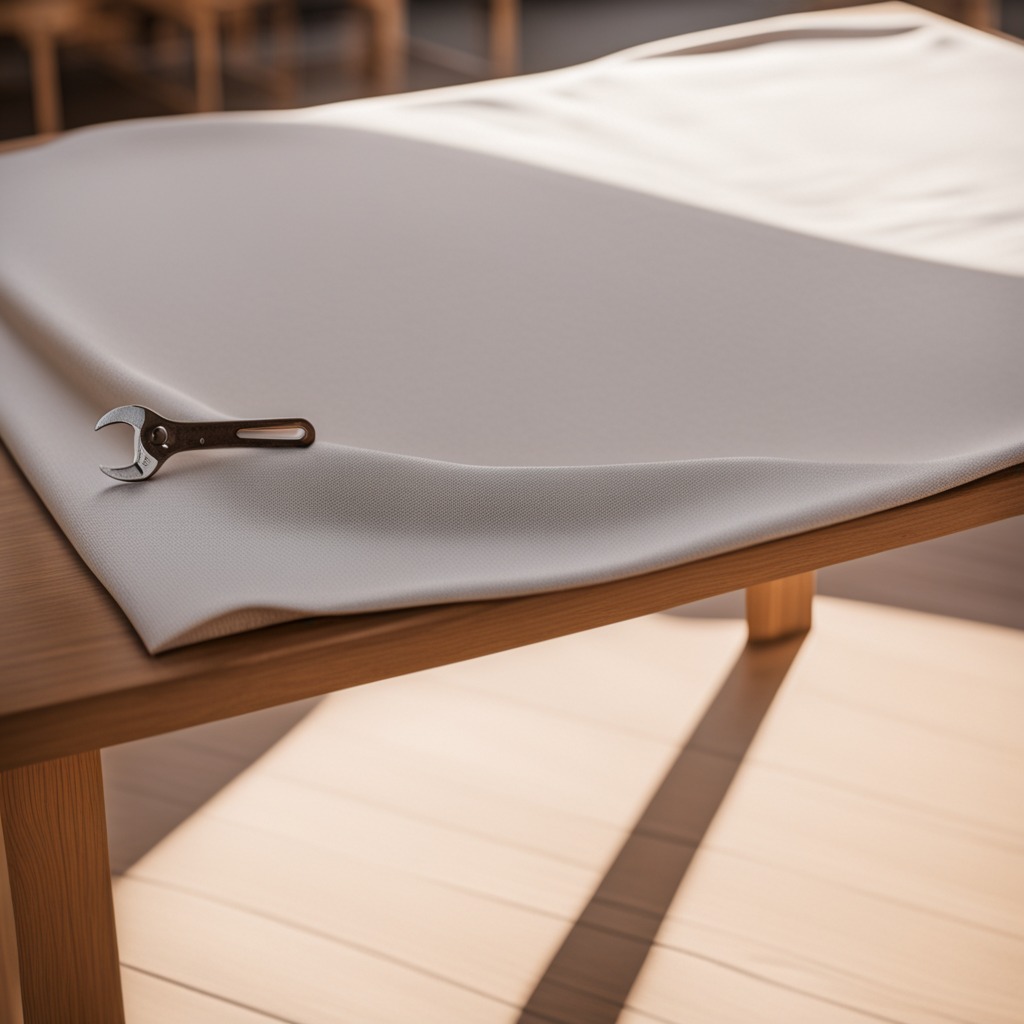
A wrench is lying on a wooden table in an outdoor workshop during daytime bright natural light soft shadows worn but beneath the cloth.